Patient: sex F, age 60
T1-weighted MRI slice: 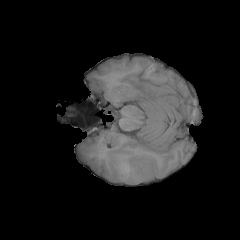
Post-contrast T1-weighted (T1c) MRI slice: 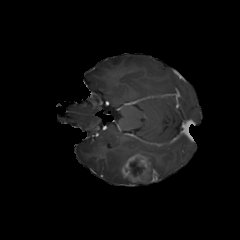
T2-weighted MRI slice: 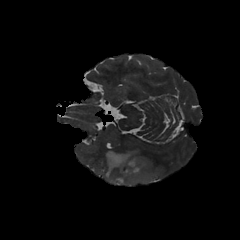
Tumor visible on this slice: yes
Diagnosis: Glioblastoma, IDH-wildtype
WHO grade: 4